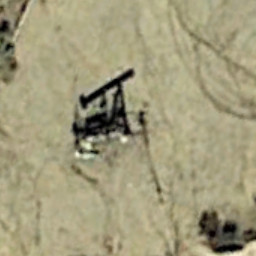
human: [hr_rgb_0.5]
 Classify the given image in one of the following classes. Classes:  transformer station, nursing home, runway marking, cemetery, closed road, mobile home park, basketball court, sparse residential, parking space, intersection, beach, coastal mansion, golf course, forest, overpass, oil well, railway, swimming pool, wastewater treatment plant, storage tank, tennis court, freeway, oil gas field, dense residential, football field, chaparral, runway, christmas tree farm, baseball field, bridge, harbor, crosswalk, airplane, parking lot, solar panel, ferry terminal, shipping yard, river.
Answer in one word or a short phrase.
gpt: oil well